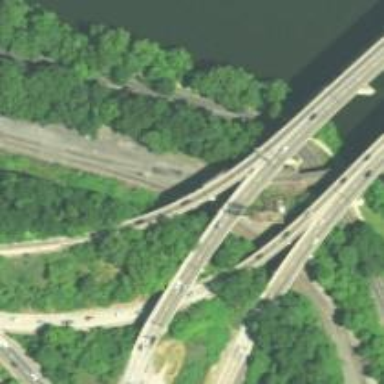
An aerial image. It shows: Viaduct bridge on motorway link.